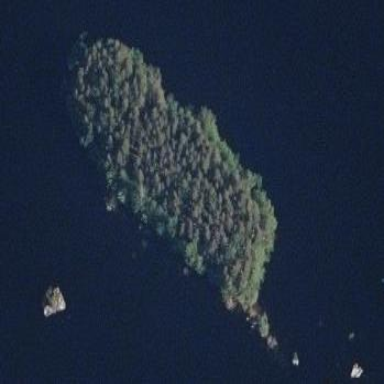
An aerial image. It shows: Islet covered with woodland.